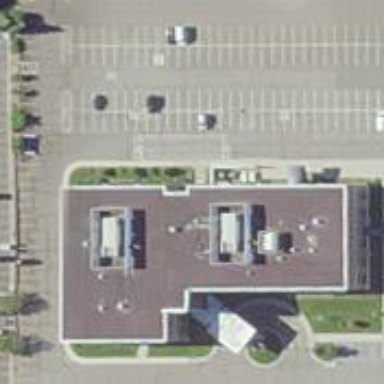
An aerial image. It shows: Office building.